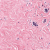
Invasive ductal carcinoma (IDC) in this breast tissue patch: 0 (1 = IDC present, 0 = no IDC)